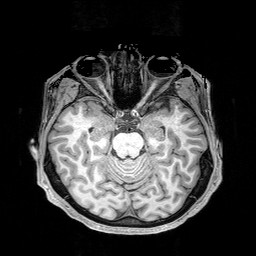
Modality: T1w
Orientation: coronal
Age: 32
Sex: male
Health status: healthy